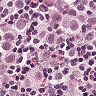
Metastatic tissue present: yes